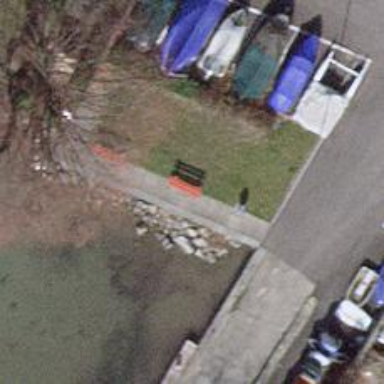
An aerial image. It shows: Red bench.